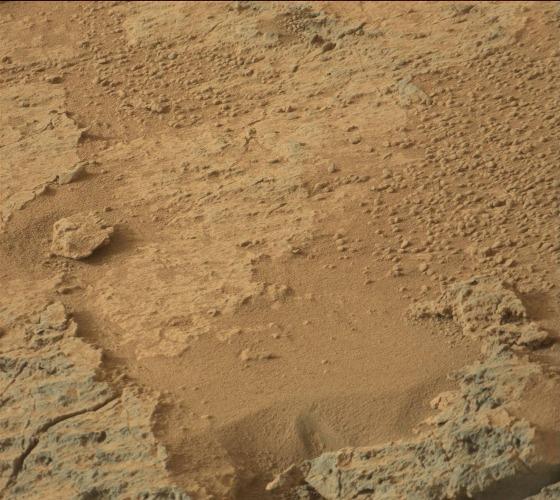
Terrain classes present: Bedrock, Gravel / Sand / Soil, Rock, Shadow